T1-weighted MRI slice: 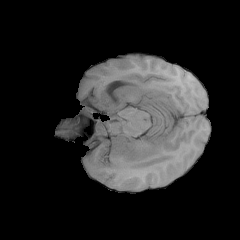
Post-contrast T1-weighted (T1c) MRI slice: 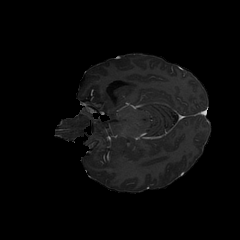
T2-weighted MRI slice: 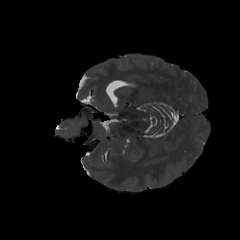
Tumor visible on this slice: no